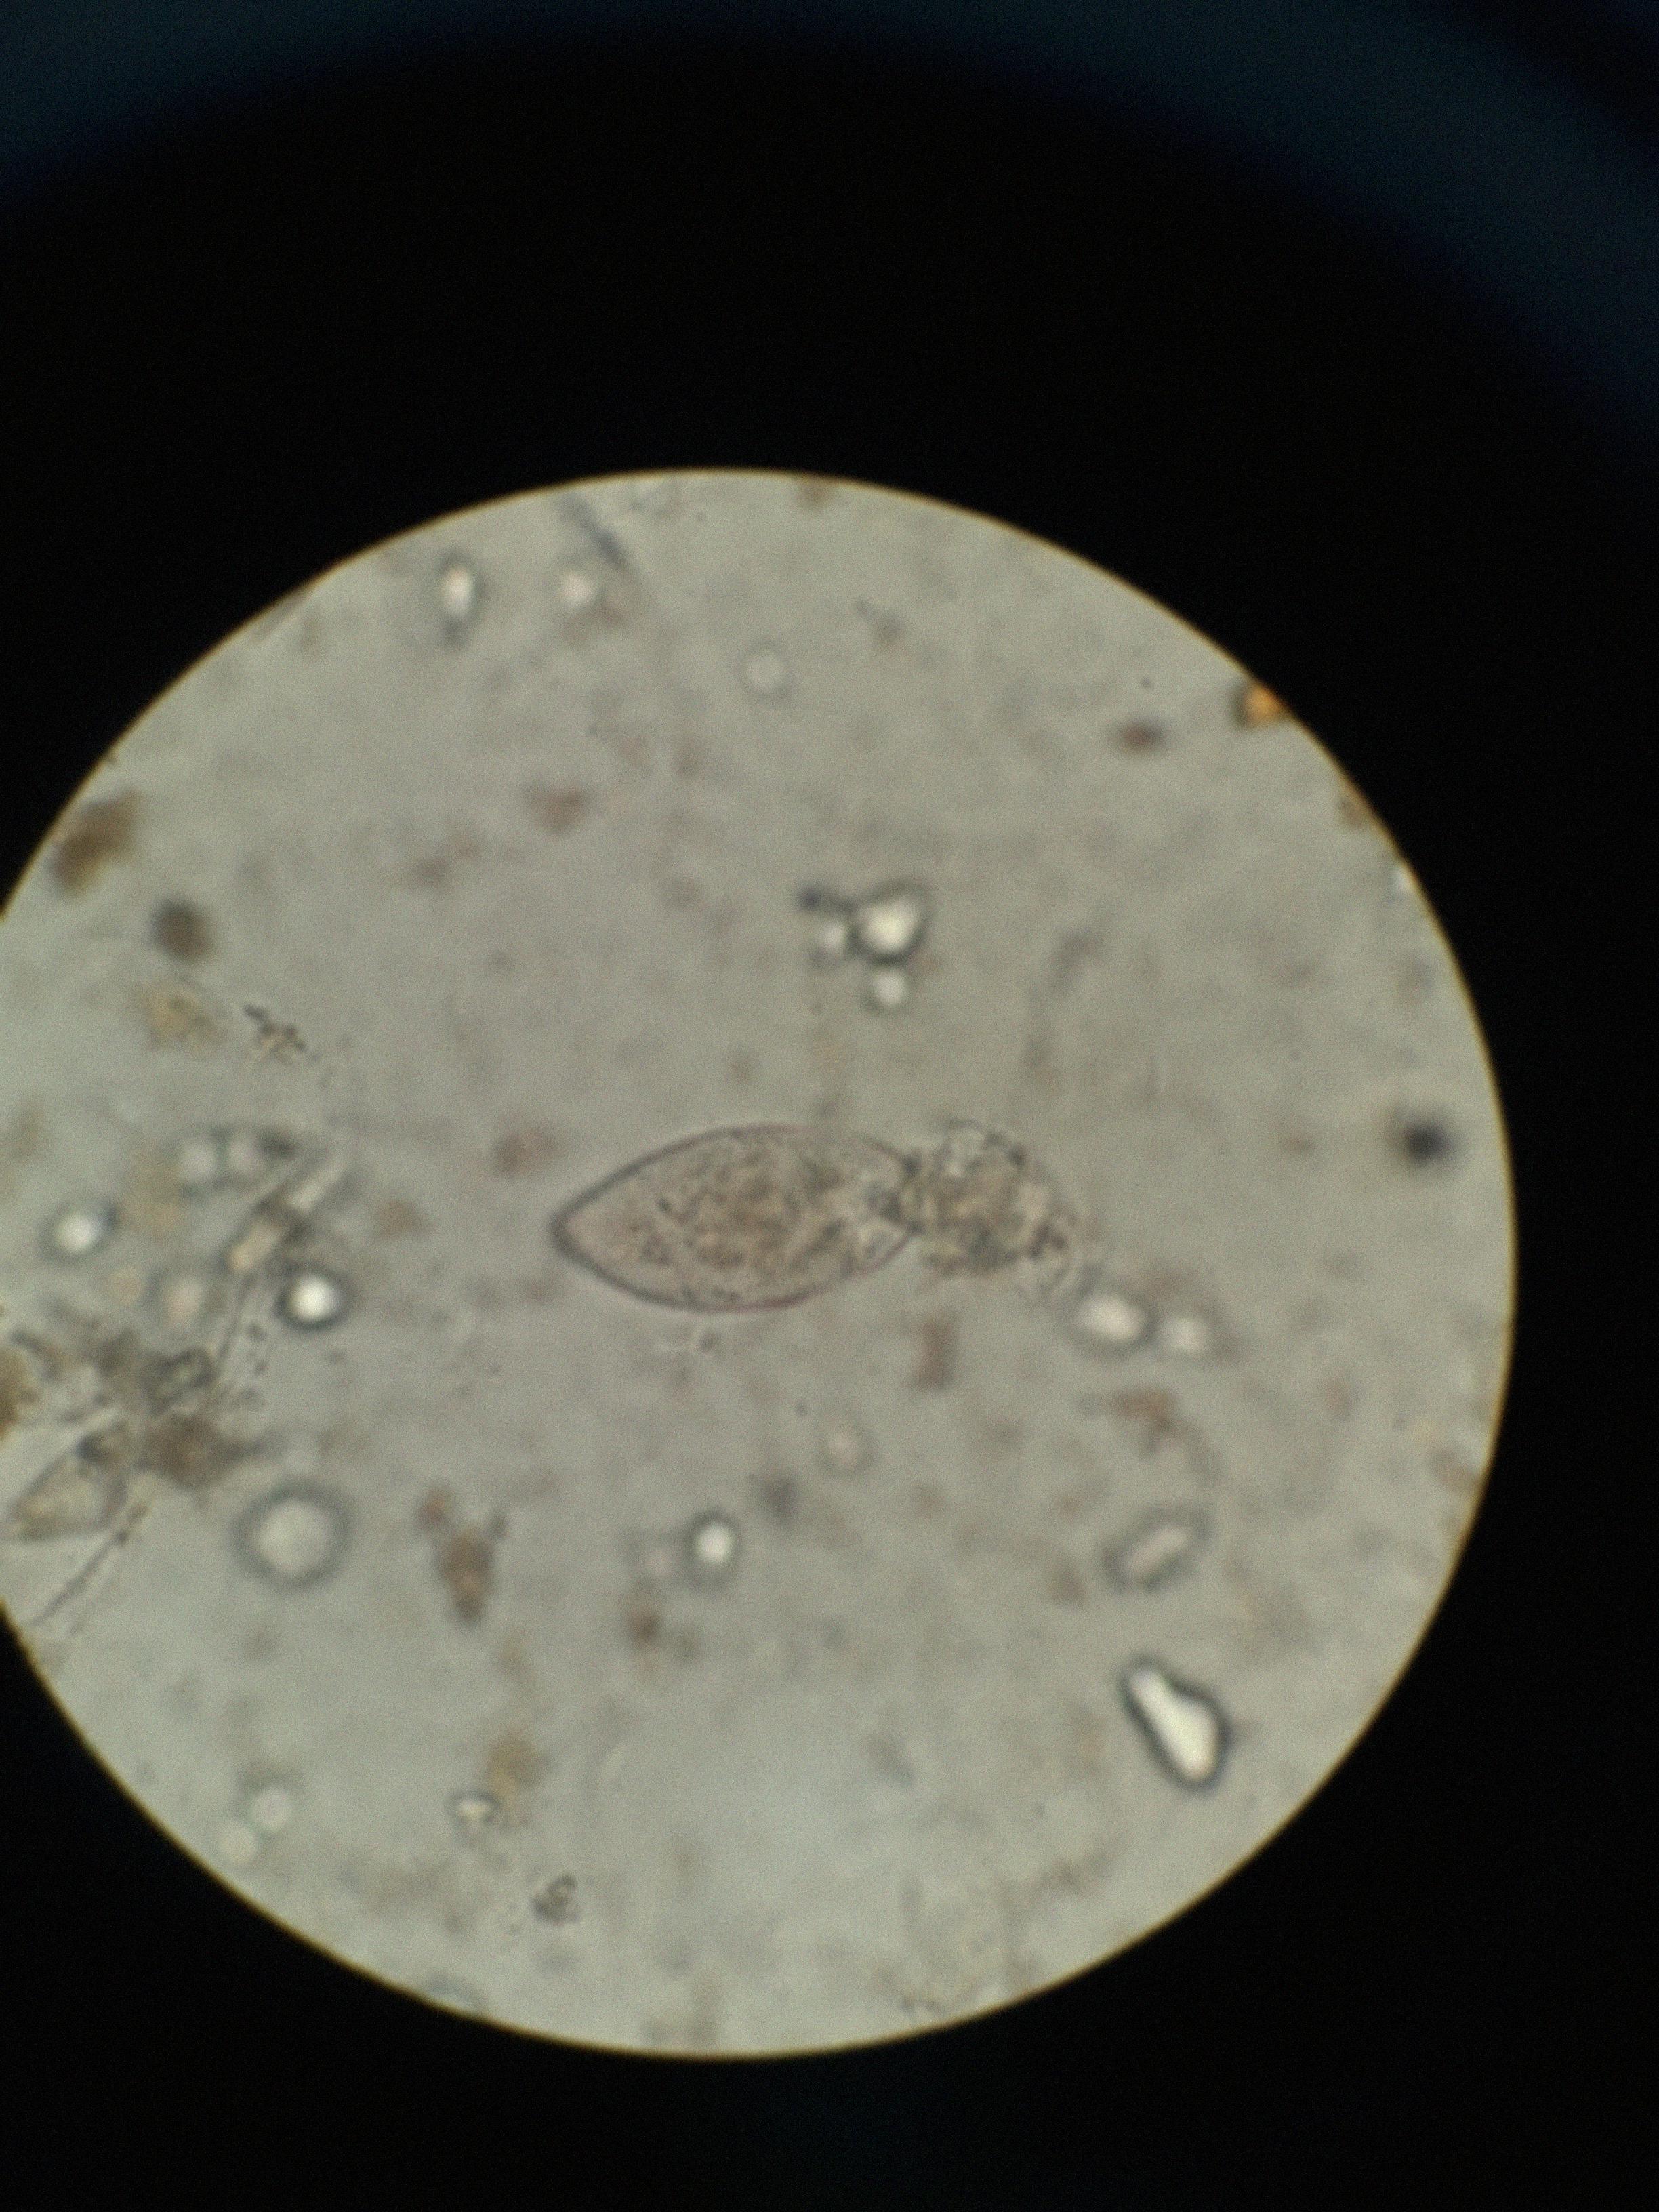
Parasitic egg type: Fasciolopsis buski